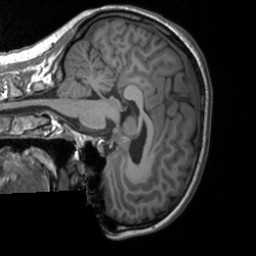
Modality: T1w
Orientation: sagittal
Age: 23
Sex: female
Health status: healthy
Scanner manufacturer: siemens
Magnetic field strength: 3 T
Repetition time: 1.9 s
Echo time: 0.00226 s